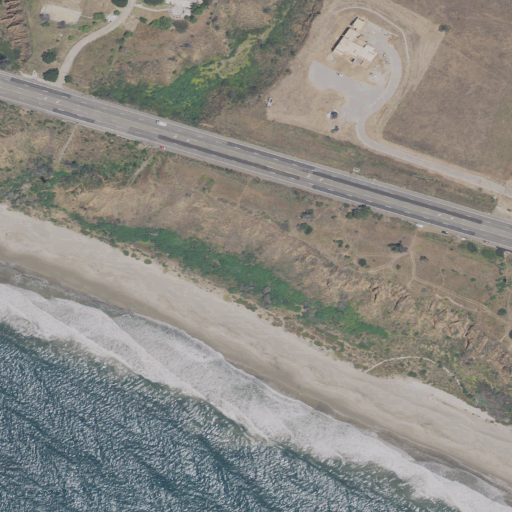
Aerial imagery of valley in California named Sequit Canyon containing grassland, open water, shrub, low intensity development, barren land, medium intensity development, herbaceous wetlands, open development, and high intensity development